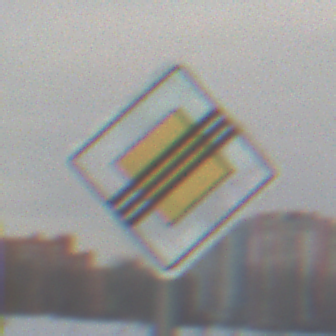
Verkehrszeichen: EndeVorfahrtsstrasse
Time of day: SunriseSunset
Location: Outdoor (Nature)
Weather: PartlyCloudy
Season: NotSpecified
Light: Natural